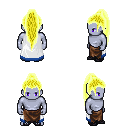
a pixel art fantasy rpg character, male body template, dark elf, purple skin, white trimmed cape, robe skirt, gold extra-long topknot hairstyle, ghillies, four views (front, back, left, right), 2x2 character sprite sheet, small pixel art, hard edges, no anti-aliasing